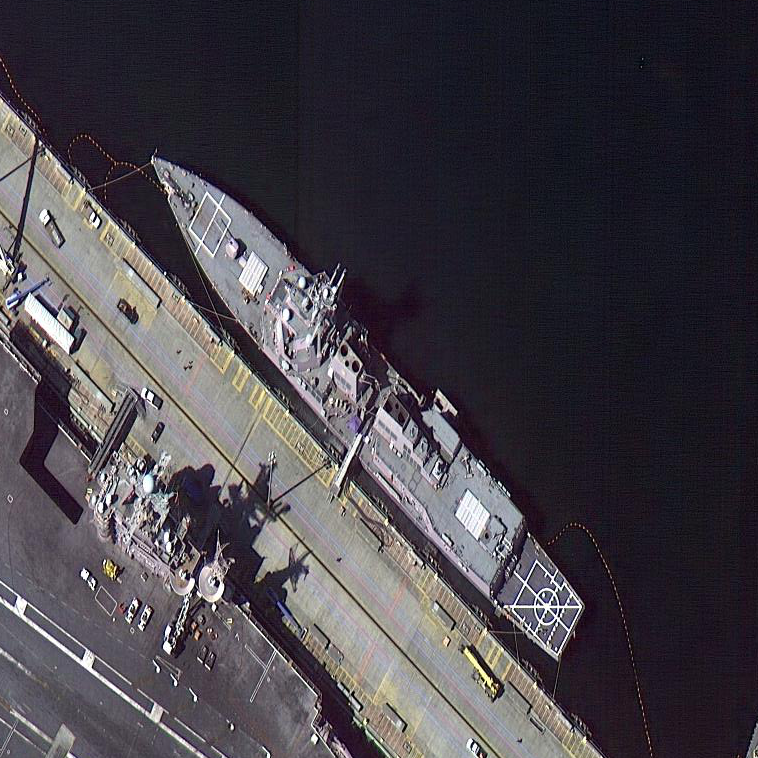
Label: destroyer